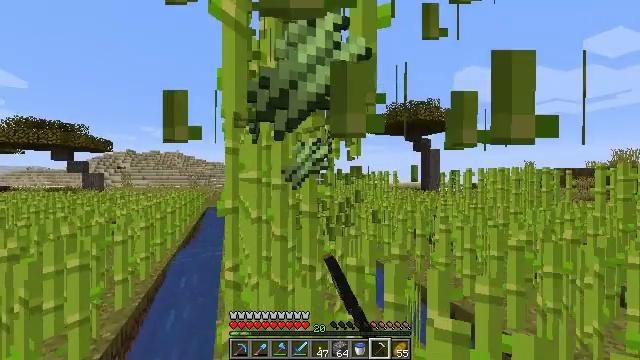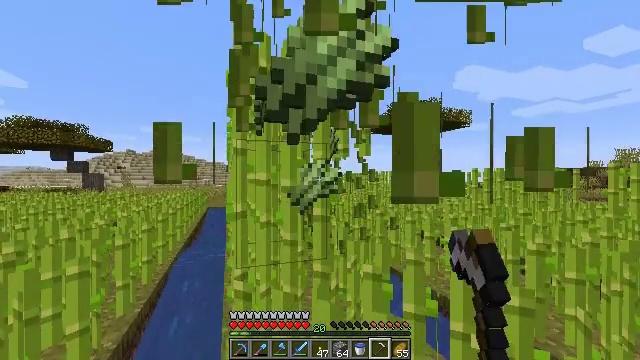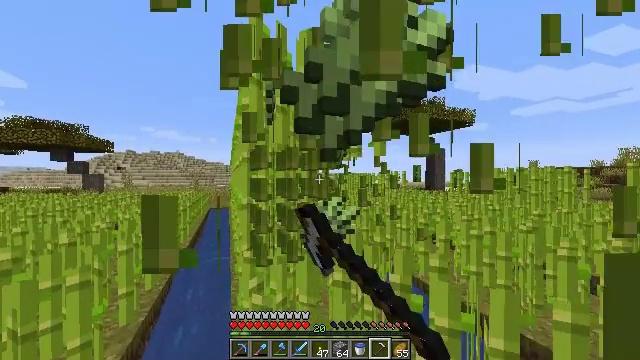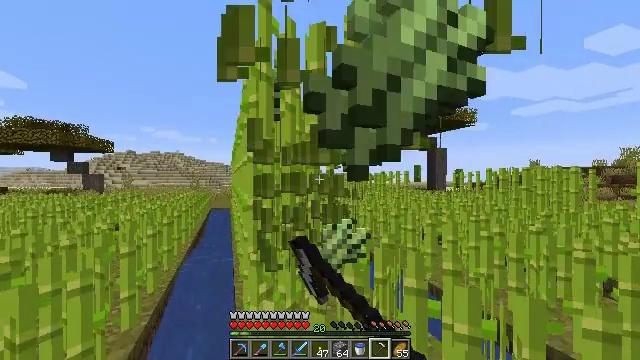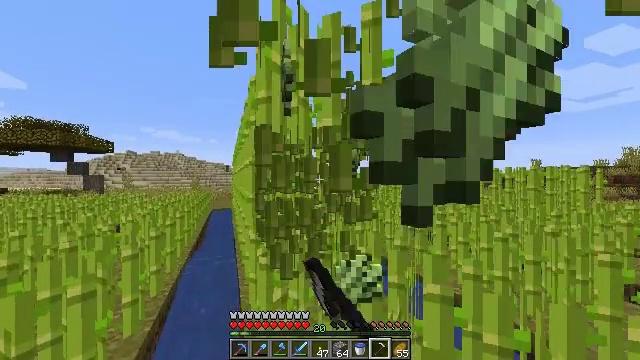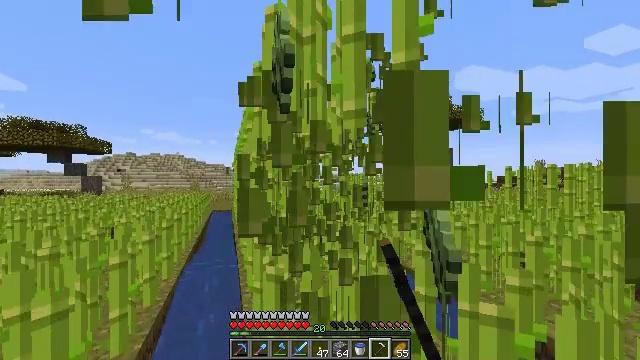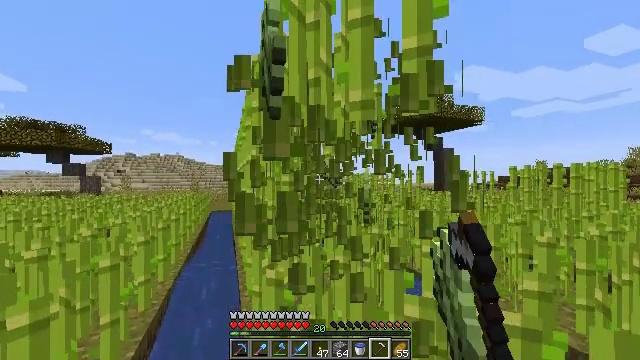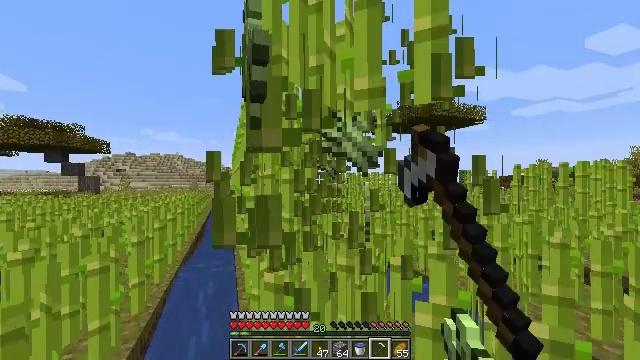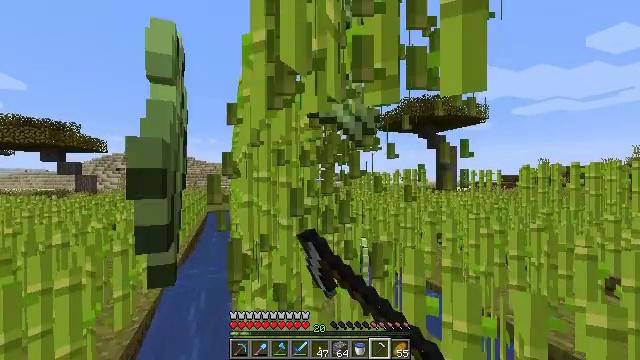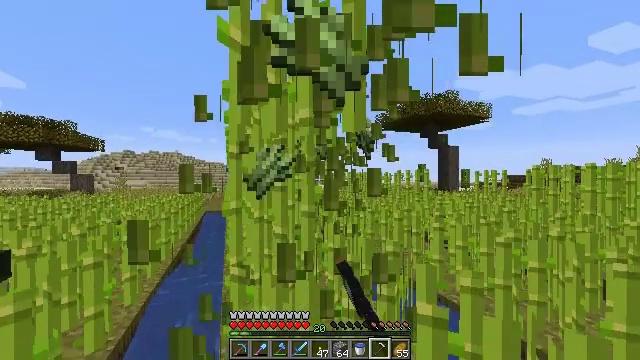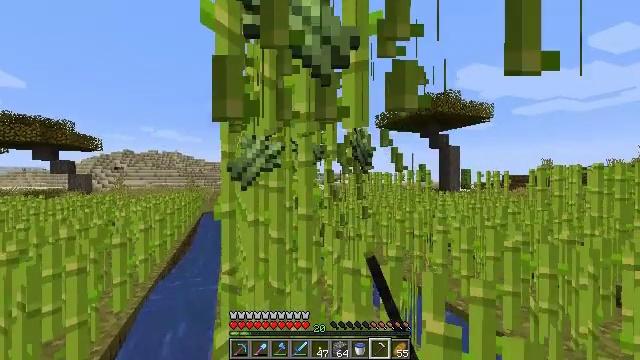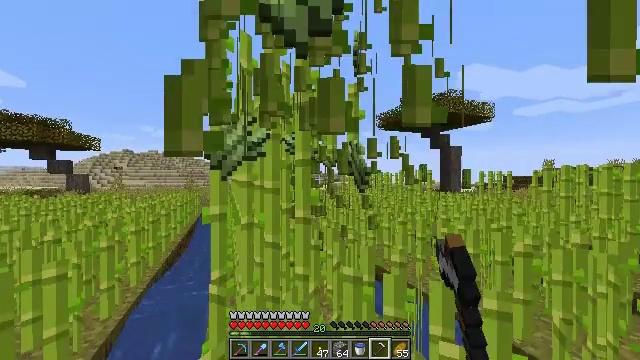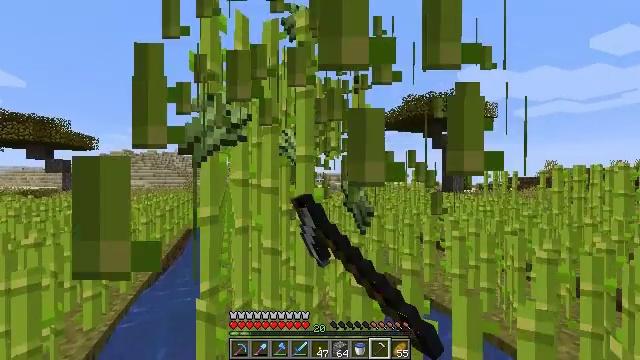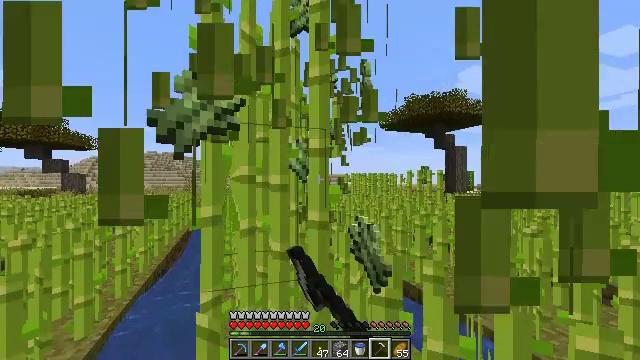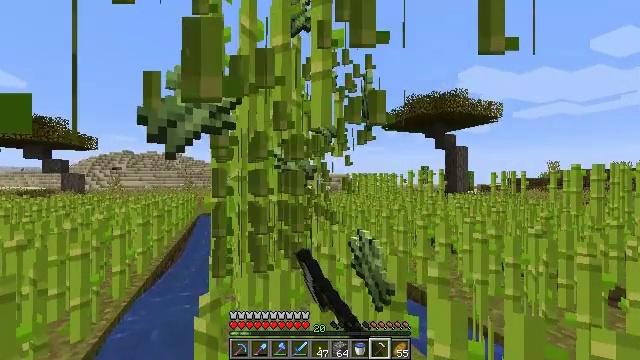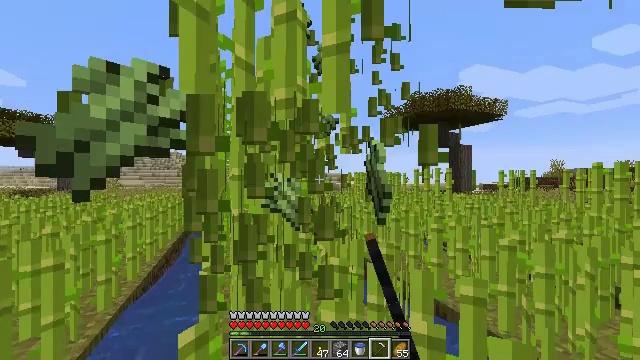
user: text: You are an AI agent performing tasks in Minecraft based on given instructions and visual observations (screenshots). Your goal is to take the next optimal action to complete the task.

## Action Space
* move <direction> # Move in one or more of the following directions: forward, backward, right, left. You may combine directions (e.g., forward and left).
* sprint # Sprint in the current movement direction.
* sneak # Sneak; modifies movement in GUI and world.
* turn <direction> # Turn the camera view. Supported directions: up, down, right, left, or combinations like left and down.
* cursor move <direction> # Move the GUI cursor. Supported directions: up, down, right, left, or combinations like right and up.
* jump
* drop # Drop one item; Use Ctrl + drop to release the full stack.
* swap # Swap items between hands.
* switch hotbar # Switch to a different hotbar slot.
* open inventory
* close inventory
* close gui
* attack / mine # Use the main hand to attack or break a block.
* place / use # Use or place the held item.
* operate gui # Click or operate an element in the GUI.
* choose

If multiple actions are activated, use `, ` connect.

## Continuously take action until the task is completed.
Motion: motion action
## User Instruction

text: Collect sugar cane near water sources.
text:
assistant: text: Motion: move forward and move left, attack / mine
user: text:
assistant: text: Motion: move forward and move left, attack / mine
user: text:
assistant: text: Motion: move forward and move left, attack / mine
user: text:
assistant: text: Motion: move forward, attack / mine
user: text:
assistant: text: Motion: move forward, attack / mine
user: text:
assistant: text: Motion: move forward, attack / mine
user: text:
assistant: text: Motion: move forward, attack / mine
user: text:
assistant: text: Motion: move forward, attack / mine
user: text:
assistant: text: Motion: move forward, attack / mine
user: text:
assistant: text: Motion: move forward, attack / mine
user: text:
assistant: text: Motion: move forward, attack / mine
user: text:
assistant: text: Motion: move forward and move left, attack / mine
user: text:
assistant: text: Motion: move forward and move left, attack / mine
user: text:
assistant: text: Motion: move forward, attack / mine
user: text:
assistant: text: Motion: move forward, attack / mine
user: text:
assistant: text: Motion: move forward, attack / mine
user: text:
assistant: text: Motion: move forward, attack / mine
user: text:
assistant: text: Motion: move forward, attack / mine
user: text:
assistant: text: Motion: move forward, attack / mine
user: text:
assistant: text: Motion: move forward, attack / mine
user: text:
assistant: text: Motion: move forward and move left, attack / mine
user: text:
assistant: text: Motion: move forward and move left, attack / mine
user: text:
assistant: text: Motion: move forward and move left, attack / mine
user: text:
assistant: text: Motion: move forward and move left, attack / mine
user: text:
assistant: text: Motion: move forward, attack / mine
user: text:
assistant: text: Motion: move forward, attack / mine
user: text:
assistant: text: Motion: move forward and move left, attack / mine
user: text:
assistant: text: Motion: move forward and move left, attack / mine
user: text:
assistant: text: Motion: move forward and move left, attack / mine
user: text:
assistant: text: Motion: move forward and move left, attack / mine